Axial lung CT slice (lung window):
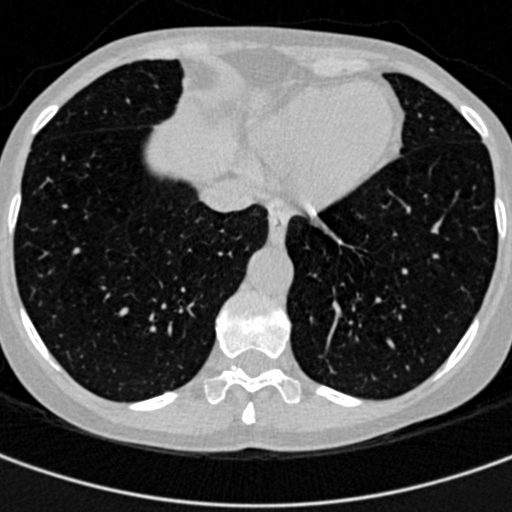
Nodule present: no